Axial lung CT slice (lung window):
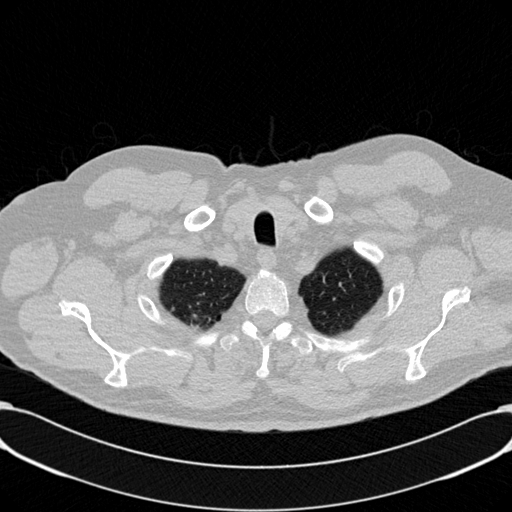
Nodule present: no